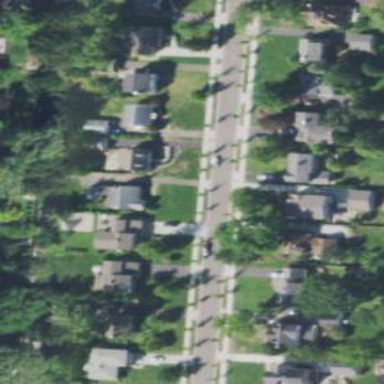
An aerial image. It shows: Residential driveway.